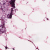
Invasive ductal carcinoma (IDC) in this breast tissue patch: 0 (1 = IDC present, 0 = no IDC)